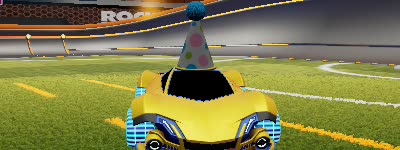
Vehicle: werewolf